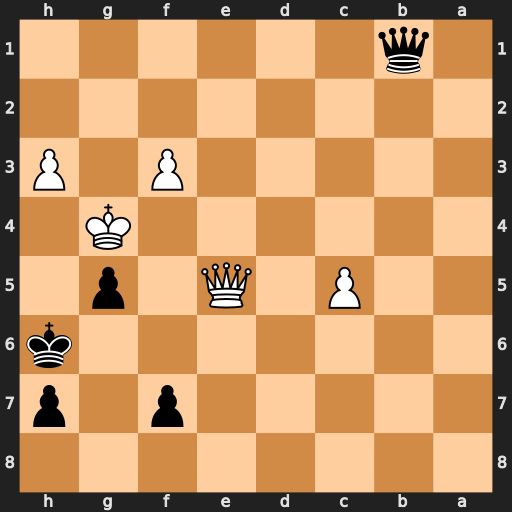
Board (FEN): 8/5p1p/7k/2P1Q1p1/6K1/5P1P/8/1q6
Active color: b
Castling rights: -
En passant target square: -
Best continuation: f5+ Kg3 Qg1#